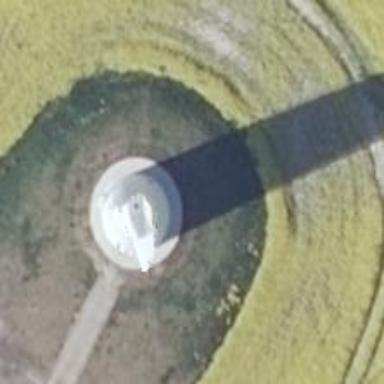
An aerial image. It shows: Wind generator powered by horizontal-axis wind turbine.